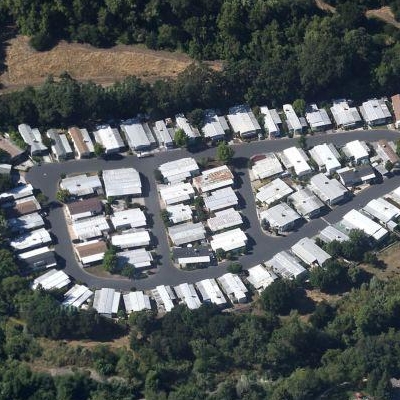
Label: Resident